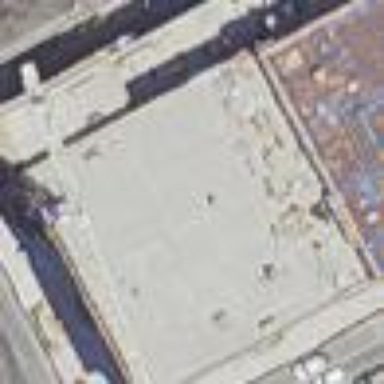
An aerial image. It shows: Supermarket building.